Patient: sex M, age 58
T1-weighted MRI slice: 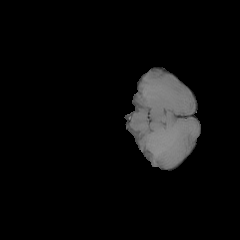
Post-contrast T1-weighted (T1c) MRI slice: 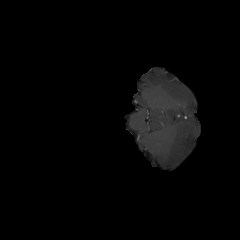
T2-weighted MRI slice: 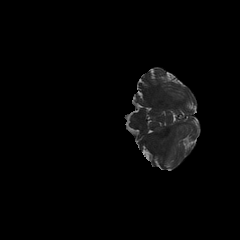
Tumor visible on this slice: no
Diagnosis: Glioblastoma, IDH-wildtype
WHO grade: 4